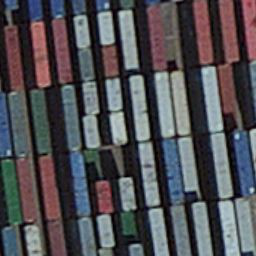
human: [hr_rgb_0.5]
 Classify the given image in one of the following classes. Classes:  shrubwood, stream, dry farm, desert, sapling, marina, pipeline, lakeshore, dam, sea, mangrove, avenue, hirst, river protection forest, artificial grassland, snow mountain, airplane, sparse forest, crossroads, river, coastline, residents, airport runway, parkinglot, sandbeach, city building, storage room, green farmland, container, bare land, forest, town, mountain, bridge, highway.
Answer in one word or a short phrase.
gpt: container